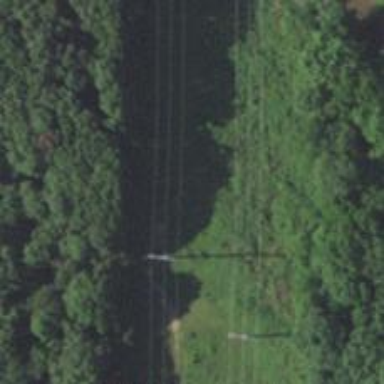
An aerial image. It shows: H-frame designed tower for power lines.